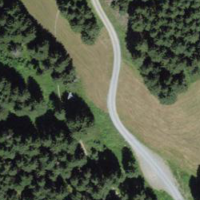
EUNIS habitat code: 43
Species observed at this site:
Corvus corone
Turdus merula
Lophophanes cristatus
Parus major
Pyrrhula pyrrhula
Nucifraga caryocatactes
Fringilla coelebs
Turdus viscivorus
Motacilla alba
Spinus spinus
Periparus ater